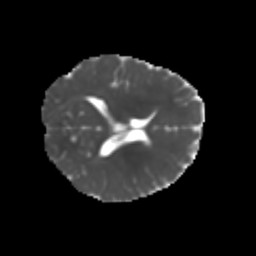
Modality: MD
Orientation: axial
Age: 7
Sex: male
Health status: healthy